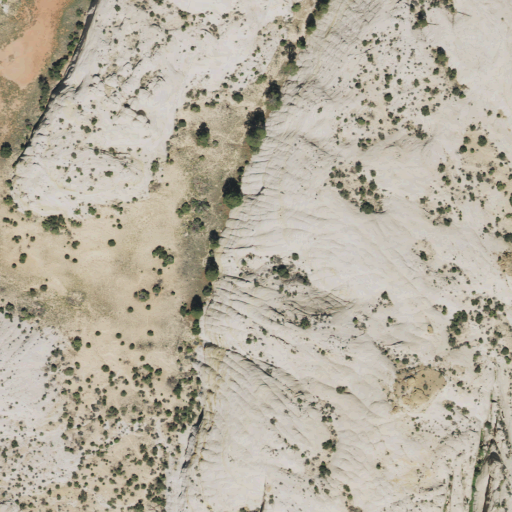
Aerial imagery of plain(s) in Utah named Longleaf Flat containing shrub and barren land